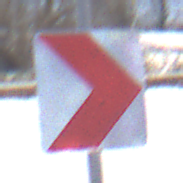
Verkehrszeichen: RichtungstafelnInKurvenKleinLinks
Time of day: MorningAfternoon
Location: Outdoor (Nature)
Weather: PartlyCloudy
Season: Winter
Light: Natural